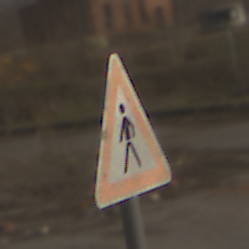
Verkehrszeichen: FussgaengerRechts
Umgebung: Outdoor, Suburban
Tageszeit: MorningAfternoon
Wetter: PartlyCloudy
Licht: Natural
Jahreszeit: NotSpecified
Kontrast: HighContrast